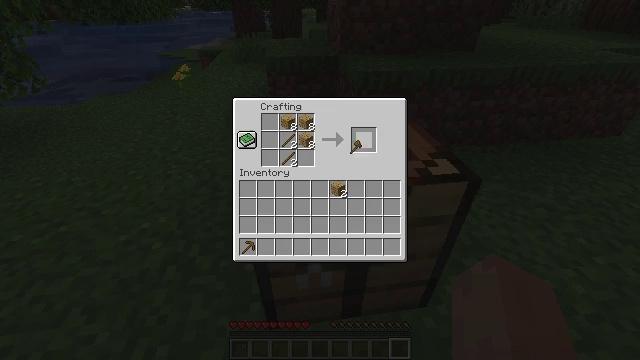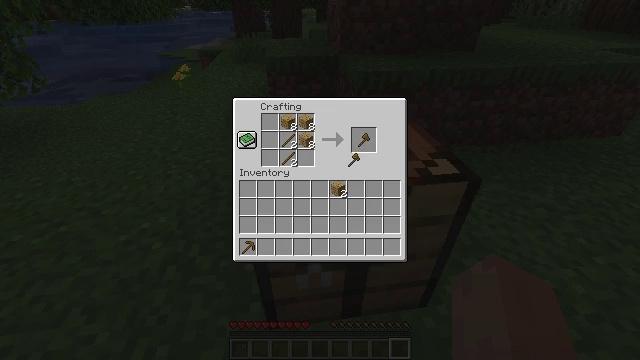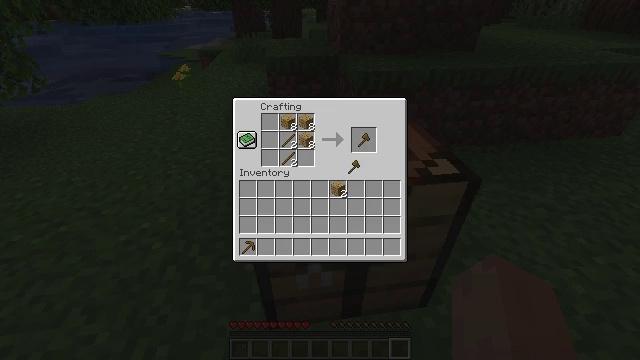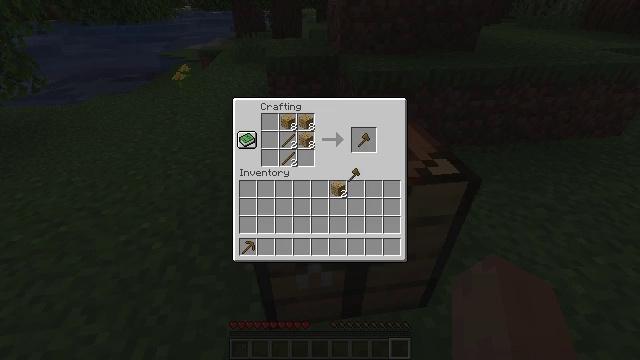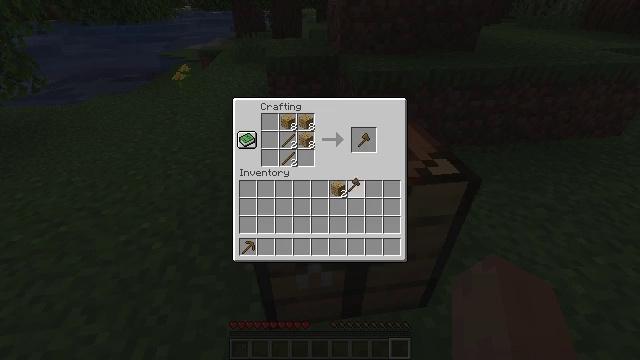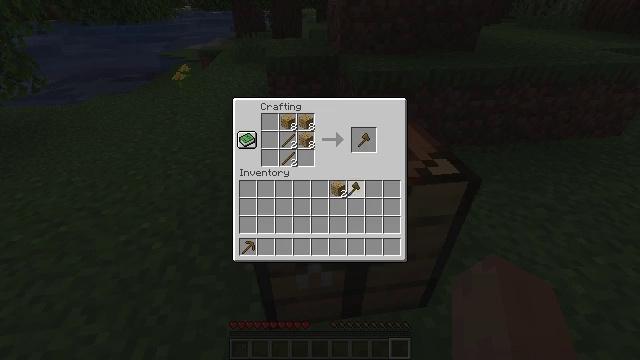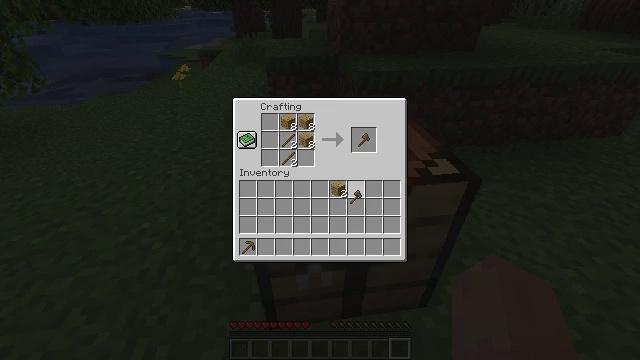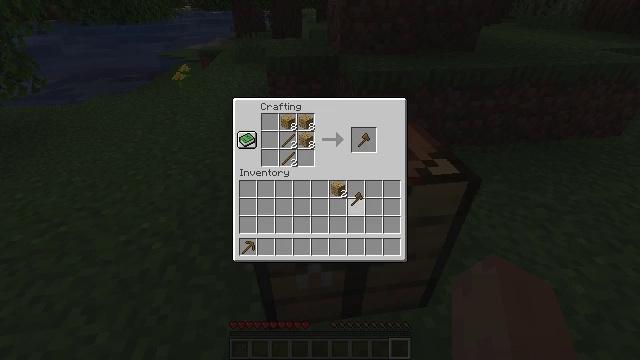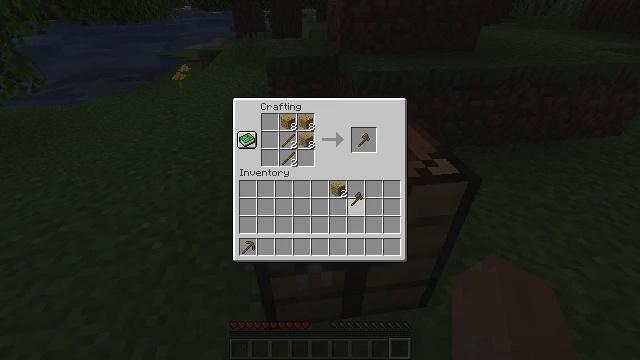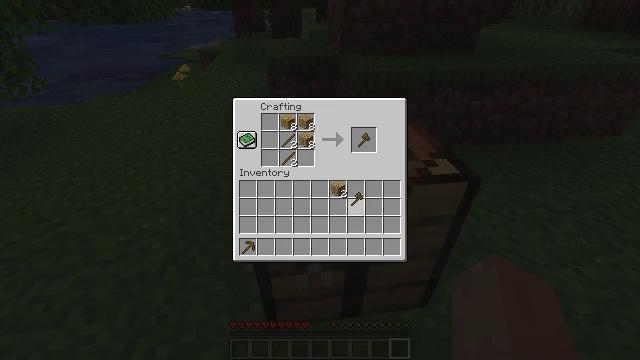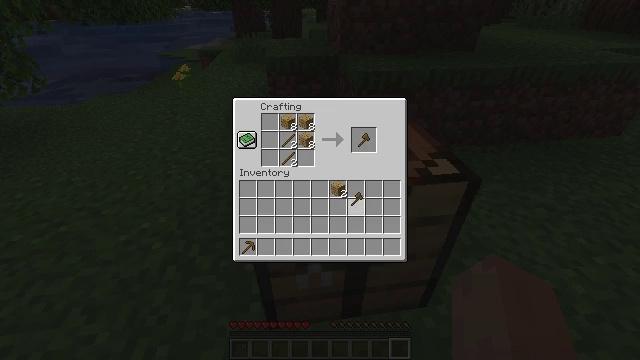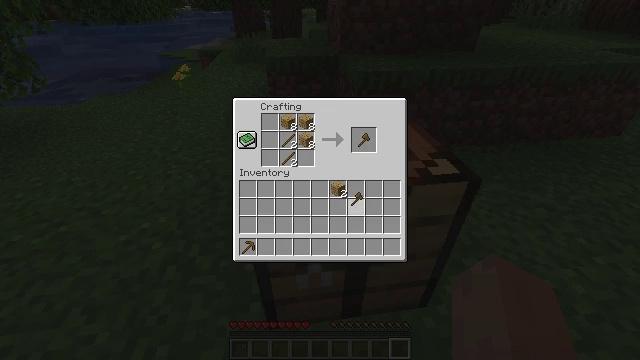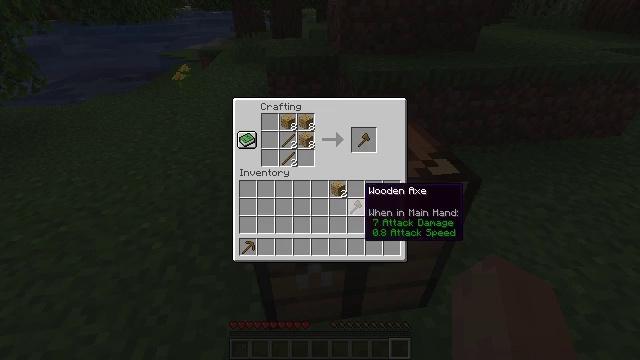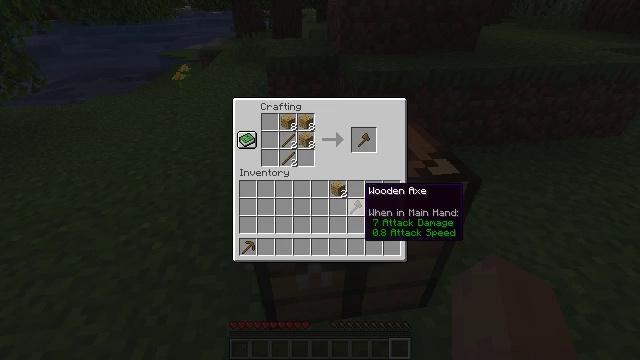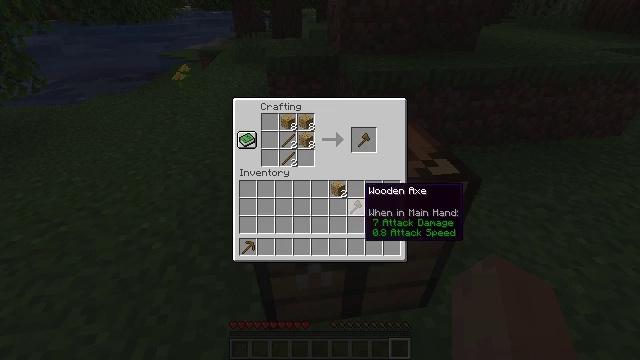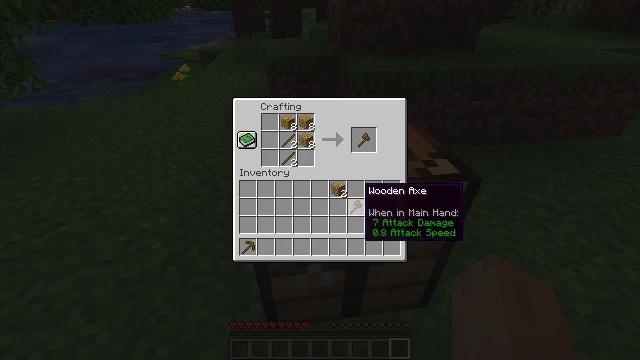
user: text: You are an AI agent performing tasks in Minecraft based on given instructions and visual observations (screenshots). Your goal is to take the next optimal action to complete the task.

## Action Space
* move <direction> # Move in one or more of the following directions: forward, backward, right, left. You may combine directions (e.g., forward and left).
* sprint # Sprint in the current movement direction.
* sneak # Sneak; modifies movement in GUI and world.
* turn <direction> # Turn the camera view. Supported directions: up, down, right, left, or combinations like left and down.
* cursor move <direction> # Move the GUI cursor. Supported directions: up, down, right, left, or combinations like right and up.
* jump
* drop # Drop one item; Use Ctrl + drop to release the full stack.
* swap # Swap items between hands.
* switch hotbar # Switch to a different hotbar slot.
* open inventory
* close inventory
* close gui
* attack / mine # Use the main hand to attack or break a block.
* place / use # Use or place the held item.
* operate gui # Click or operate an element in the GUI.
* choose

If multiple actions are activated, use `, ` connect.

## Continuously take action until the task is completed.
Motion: motion action
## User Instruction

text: Assemble sticks and planks at a crafting table for a wooden hoe.
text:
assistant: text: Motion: cursor move down, open gui
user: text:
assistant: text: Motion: cursor move down
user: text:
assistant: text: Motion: cursor move down
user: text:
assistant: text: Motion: cursor move down
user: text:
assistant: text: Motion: no_op
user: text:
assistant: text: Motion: cursor move down
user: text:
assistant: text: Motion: no_op
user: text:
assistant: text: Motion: no_op
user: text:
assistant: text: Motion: operate gui
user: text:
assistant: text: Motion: operate gui
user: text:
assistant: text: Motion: operate gui
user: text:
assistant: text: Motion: no_op
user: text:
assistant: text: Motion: no_op
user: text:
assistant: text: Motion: no_op
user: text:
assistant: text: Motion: no_op
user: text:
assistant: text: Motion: no_op
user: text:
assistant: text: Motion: no_op
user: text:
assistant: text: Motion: no_op
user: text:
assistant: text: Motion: cursor move left and up
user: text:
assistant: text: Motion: no_op
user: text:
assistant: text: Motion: cursor move left and up
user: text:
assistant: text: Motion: no_op
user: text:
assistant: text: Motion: no_op
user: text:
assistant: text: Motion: no_op
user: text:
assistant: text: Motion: no_op
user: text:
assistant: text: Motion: no_op
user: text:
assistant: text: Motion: no_op
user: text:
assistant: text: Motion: no_op
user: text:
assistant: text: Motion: no_op
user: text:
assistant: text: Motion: operate gui